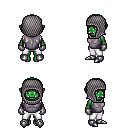
a pixel art fantasy rpg character, female body template, orc, green skin, steel chest armor, white pants, green plain hairstyle, chain hood, metal gloves, metal boots, four views (front, back, left, right), 2x2 character sprite sheet, small pixel art, hard edges, no anti-aliasing